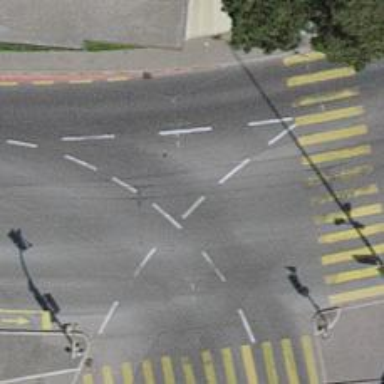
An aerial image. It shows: Road with traffic signals.